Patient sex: F
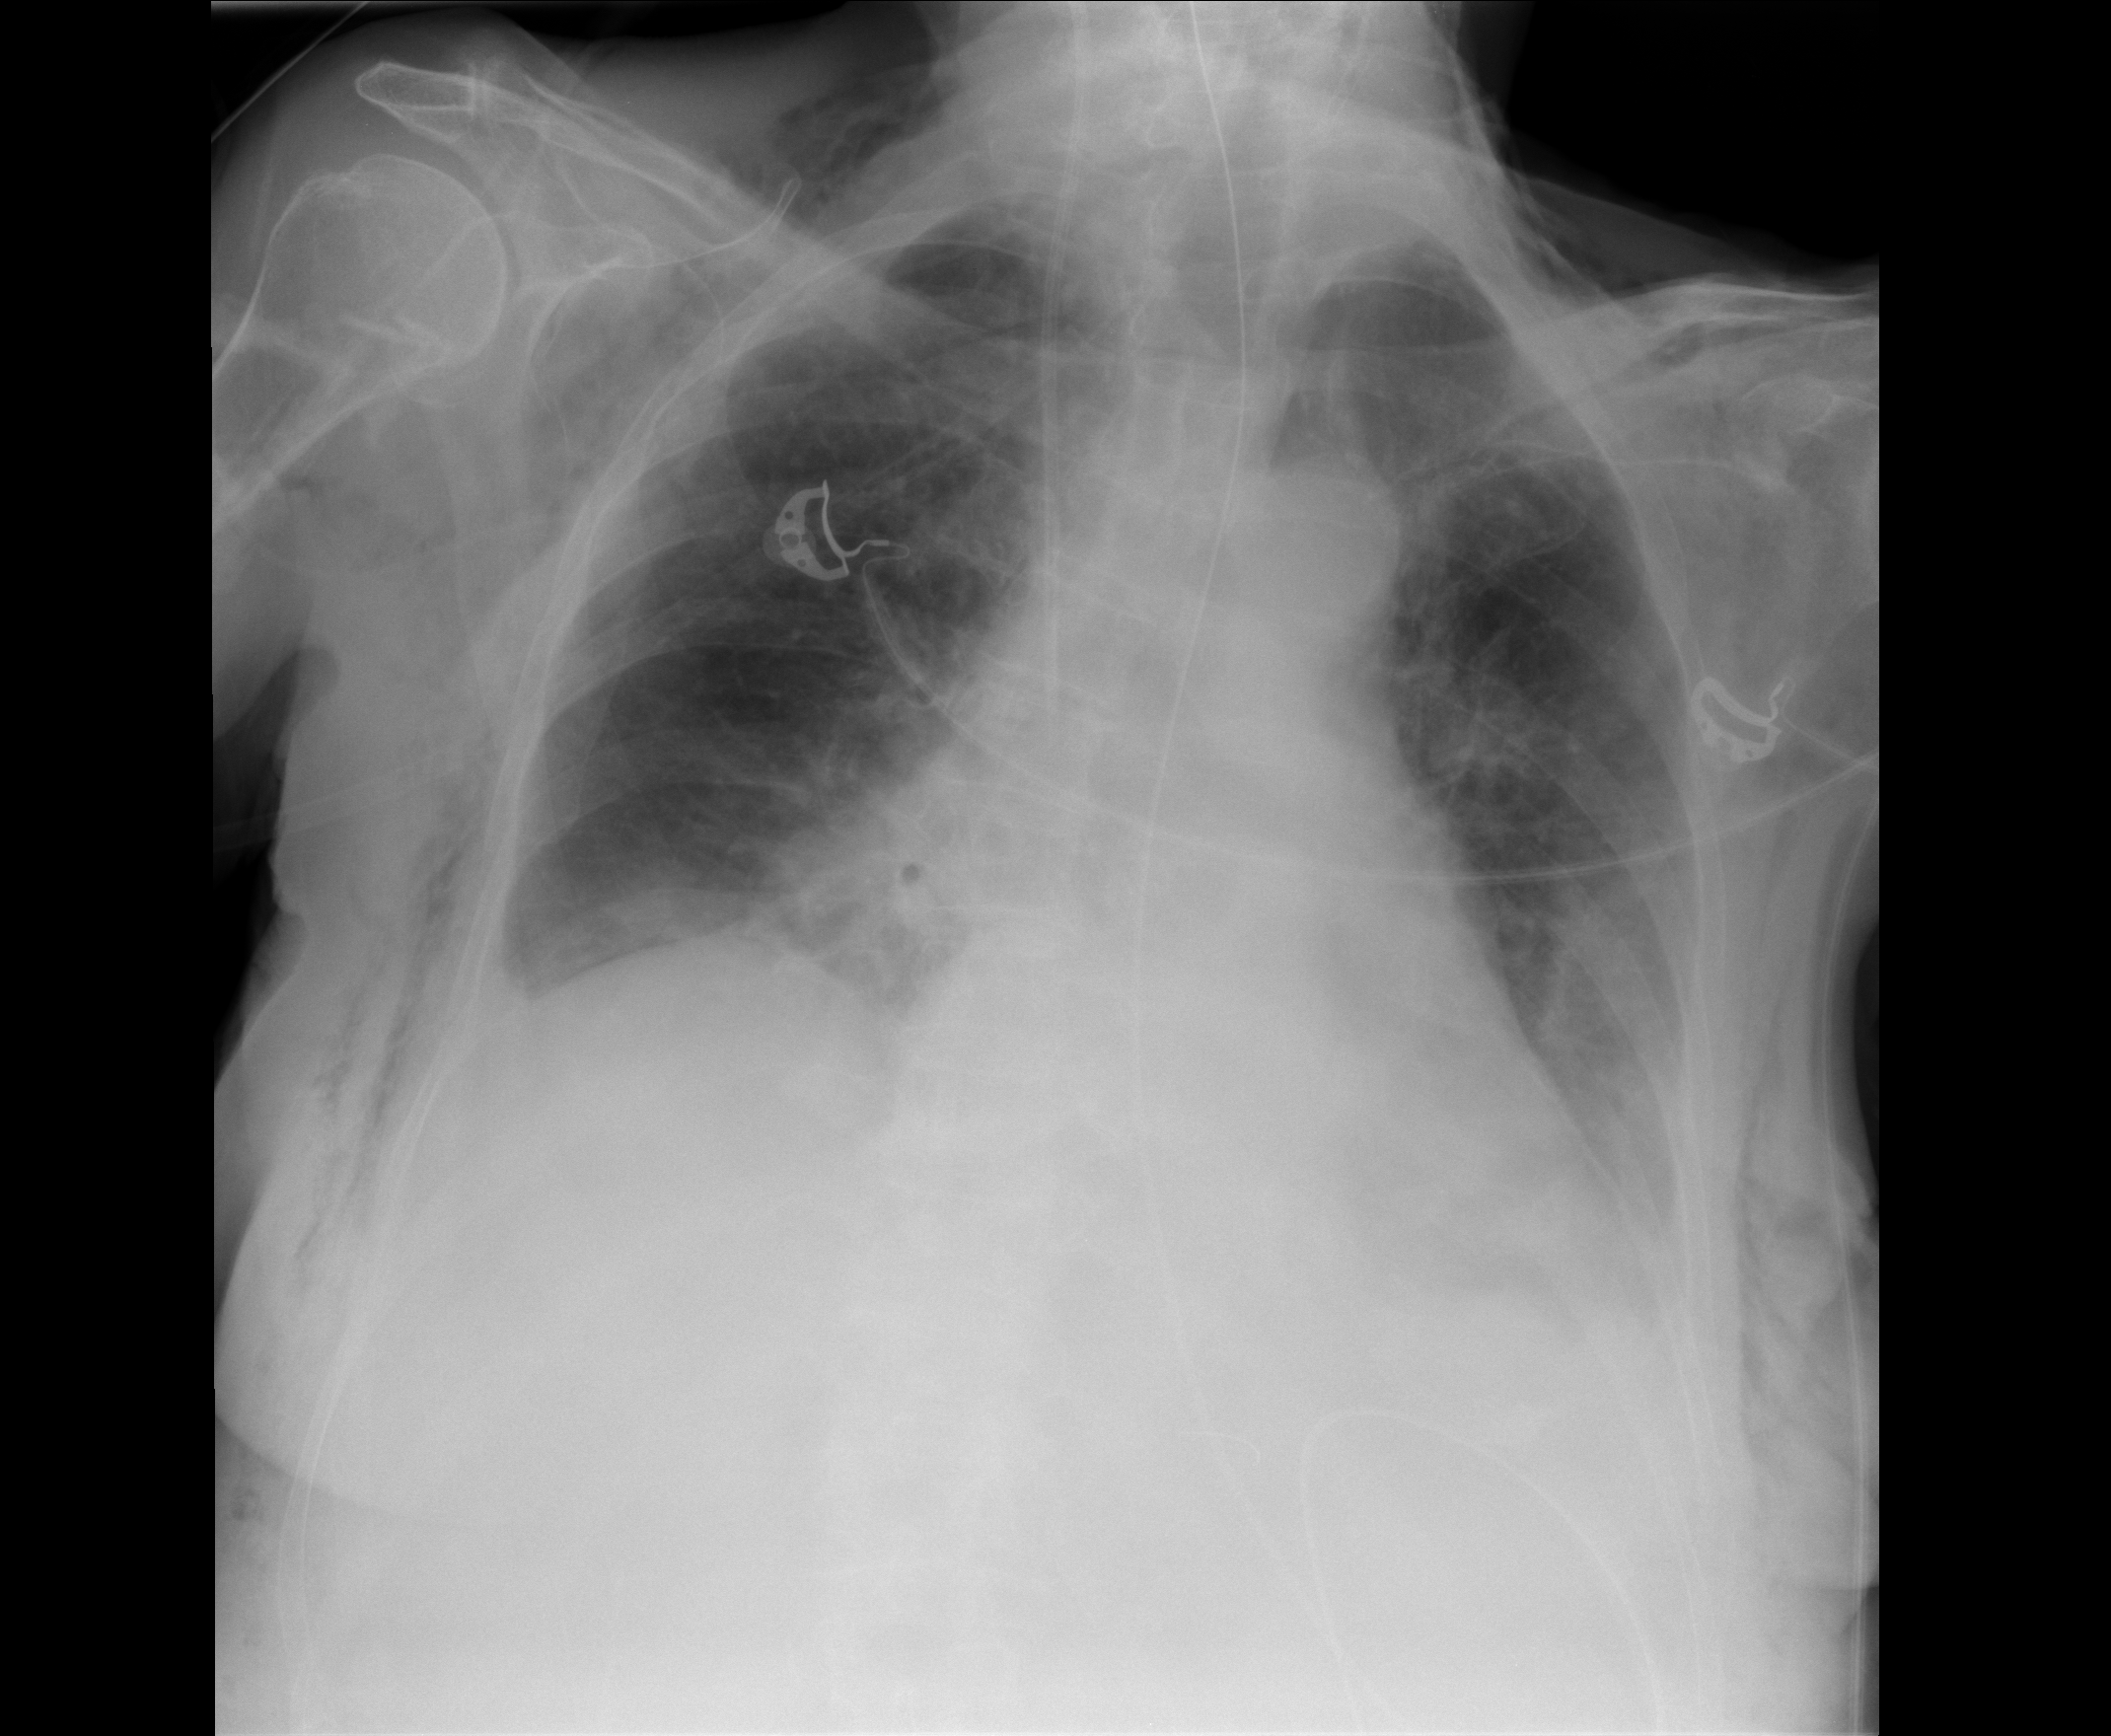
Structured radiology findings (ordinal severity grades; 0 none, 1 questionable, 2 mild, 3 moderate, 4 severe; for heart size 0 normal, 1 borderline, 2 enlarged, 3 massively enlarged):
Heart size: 0
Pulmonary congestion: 0
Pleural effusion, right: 2
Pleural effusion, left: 2
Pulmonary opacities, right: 0
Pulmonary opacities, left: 0
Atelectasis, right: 0
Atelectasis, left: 2